Question: How do I draw a circular gradient <URL> in vb.net?

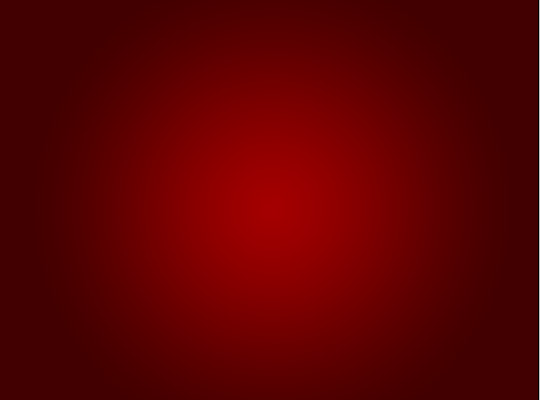
Answer: Check out this <URL>:
'''
Dim pgb As New PathGradientBrush(New Point() { _
New Point(0, 0), _
New Point(0, Me.ClientRectangle.Height), _
New Point(Me.ClientRectangle.Width, Me.ClientRectangle.Height), _
New Point(Me.ClientRectangle.Width, 0)})
pgb.SurroundColors = New Color() {Color.Red}
pgb.CenterColor = Color.Gray
e.Graphics.FillRectangle(pgb, Me.ClientRectangle)
pgb.Dispose()
'''
Here's another possible solution:
'''
Dim pth As New GraphicsPath()
pth.AddEllipse(Me.ClientRectangle)
Dim pgb As New PathGradientBrush(pth)
pgb.SurroundColors = New Color() {Color.Red}
pgb.CenterColor = Color.Gray
e.Graphics.FillRectangle(pgb, Me.ClientRectangle)
'''
Note that this last code snippet will draw a circle bounded inside of a rectangle. If you want the circular gradient to fill the entire rectangle you'll have to calculate a larger elliptic path with a larger rectangle.